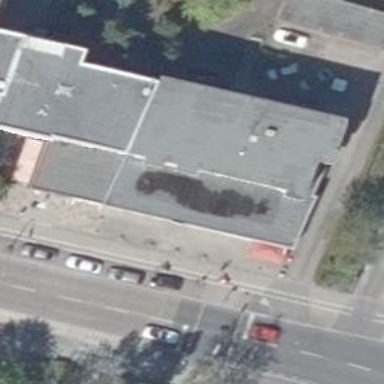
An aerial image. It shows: Shop selling clothes.